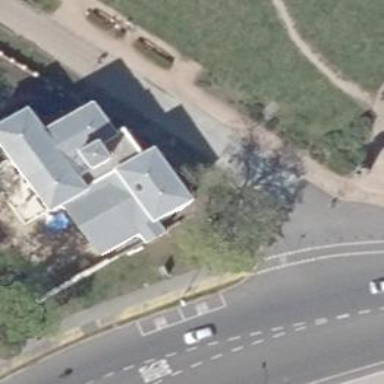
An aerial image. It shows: Building with ridge on the roof.